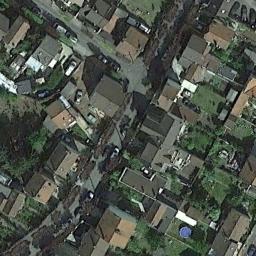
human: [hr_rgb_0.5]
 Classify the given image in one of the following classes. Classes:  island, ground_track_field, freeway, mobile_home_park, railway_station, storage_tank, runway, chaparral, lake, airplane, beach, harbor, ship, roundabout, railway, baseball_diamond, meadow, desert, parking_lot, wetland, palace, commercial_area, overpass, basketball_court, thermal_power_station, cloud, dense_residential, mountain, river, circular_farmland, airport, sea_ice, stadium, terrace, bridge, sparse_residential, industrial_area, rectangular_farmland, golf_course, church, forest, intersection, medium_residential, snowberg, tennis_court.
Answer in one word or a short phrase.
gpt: dense_residential